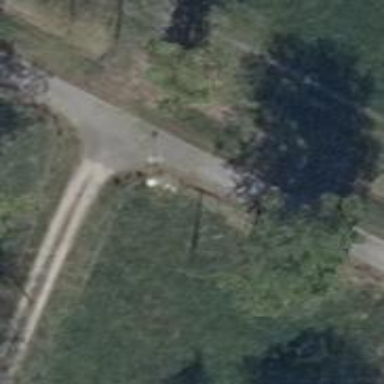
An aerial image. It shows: Power pole.